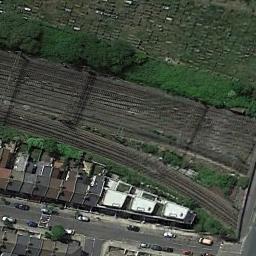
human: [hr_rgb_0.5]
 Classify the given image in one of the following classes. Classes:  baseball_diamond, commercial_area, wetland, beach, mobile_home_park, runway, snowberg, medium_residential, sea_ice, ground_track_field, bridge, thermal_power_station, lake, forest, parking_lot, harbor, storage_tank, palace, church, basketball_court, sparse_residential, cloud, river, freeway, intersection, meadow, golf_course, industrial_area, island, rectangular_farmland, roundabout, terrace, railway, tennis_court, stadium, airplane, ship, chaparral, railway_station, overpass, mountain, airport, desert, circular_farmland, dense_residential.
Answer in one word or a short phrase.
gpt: railway